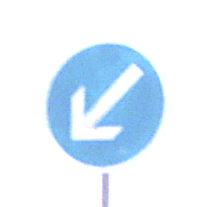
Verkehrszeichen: VorgeschriebeneVorbeifahrtLinks
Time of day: SunriseSunset
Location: Outdoor (Beach)
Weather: Overcast
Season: NotSpecified
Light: Natural